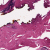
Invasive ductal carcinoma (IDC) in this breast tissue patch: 0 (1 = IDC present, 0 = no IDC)